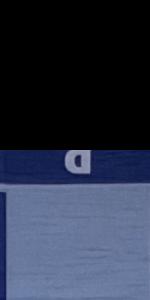
Label: Empty